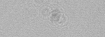
Label: camera_spot